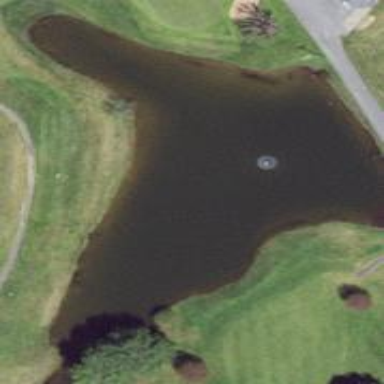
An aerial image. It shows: Water hazard in golf course. The hazard is natural water feature.